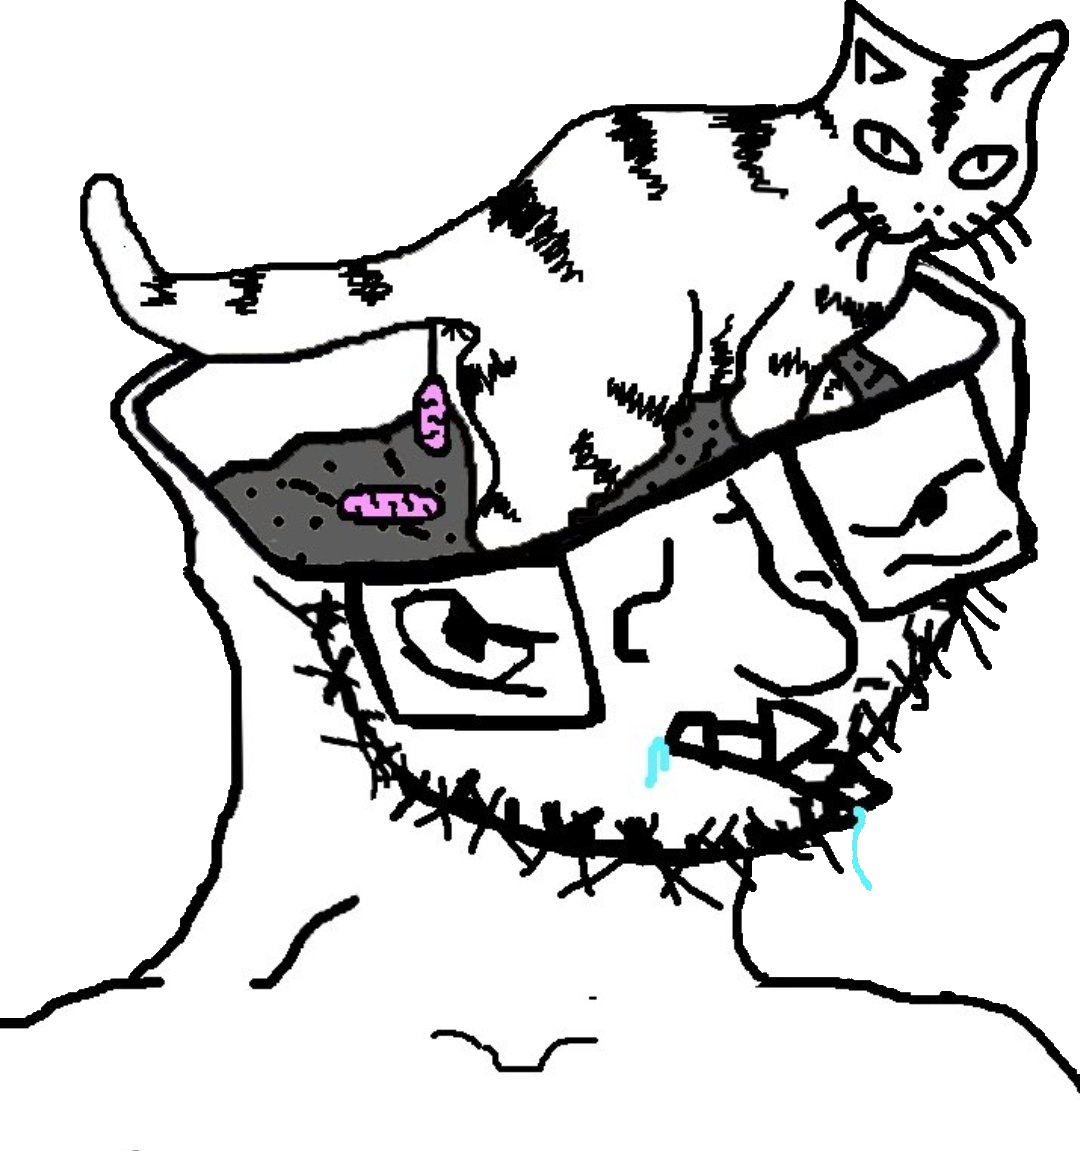
Label: 5_Soyjak